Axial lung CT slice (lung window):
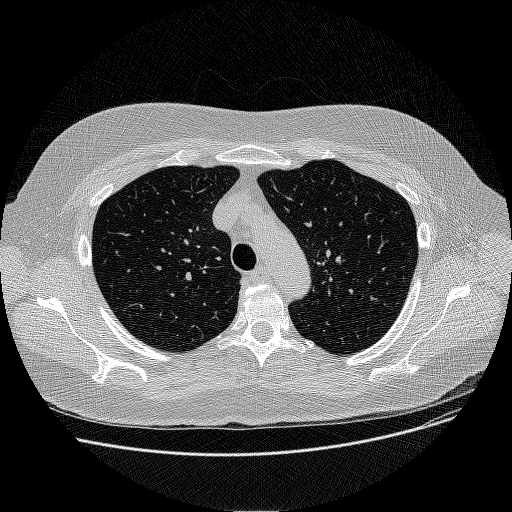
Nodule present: no